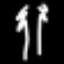
Label: palm tree